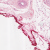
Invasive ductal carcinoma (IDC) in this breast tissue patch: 0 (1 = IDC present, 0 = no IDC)